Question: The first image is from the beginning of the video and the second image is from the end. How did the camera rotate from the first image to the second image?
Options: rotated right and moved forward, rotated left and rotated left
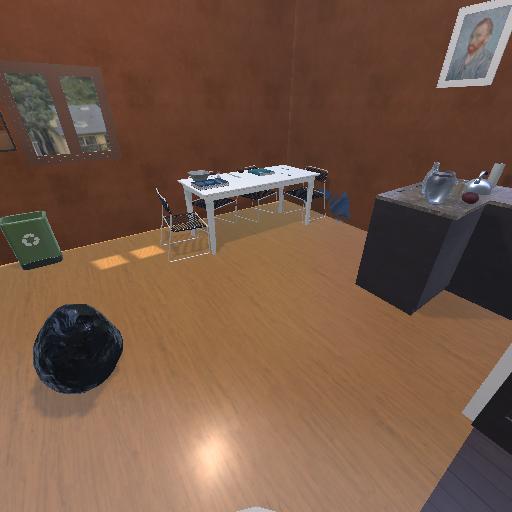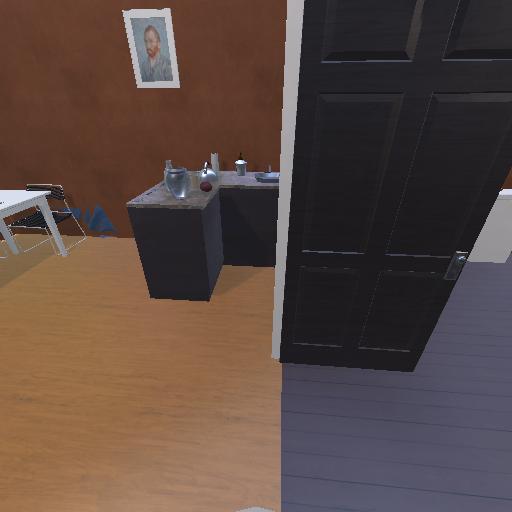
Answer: rotated right and moved forward